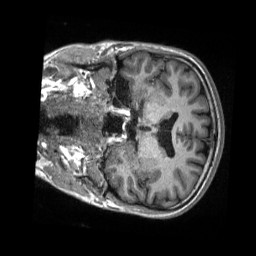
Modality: T1w
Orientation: coronal
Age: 22
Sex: male
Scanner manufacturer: siemens
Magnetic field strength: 3 T
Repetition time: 2.3 s
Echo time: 0.00288 s